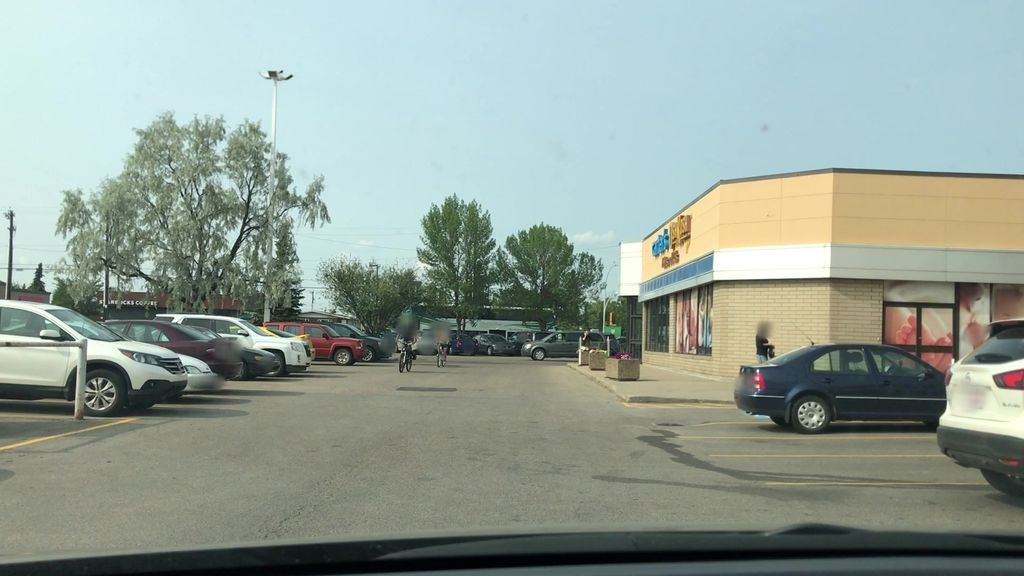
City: edmonton